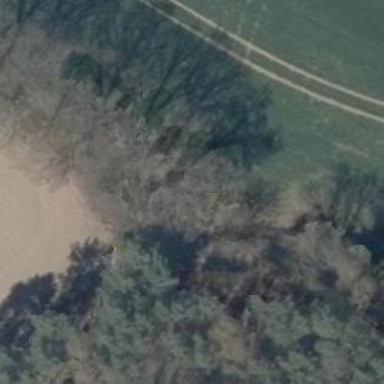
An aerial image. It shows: Row of trees in natural setting.